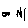
Label: fish